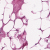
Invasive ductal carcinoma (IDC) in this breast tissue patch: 0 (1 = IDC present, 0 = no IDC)